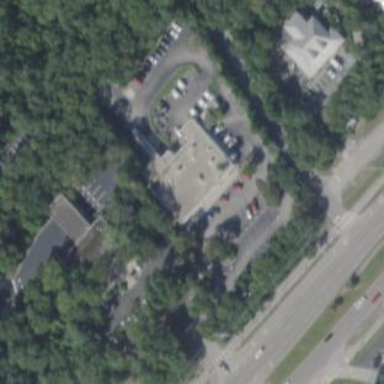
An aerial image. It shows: Building serving as post office.